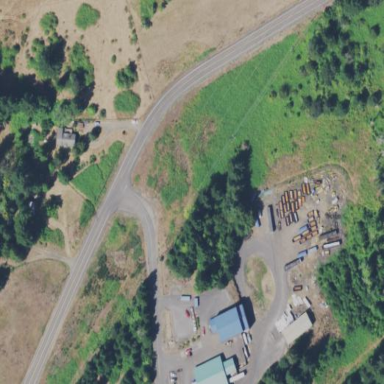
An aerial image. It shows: Waste transfer station.